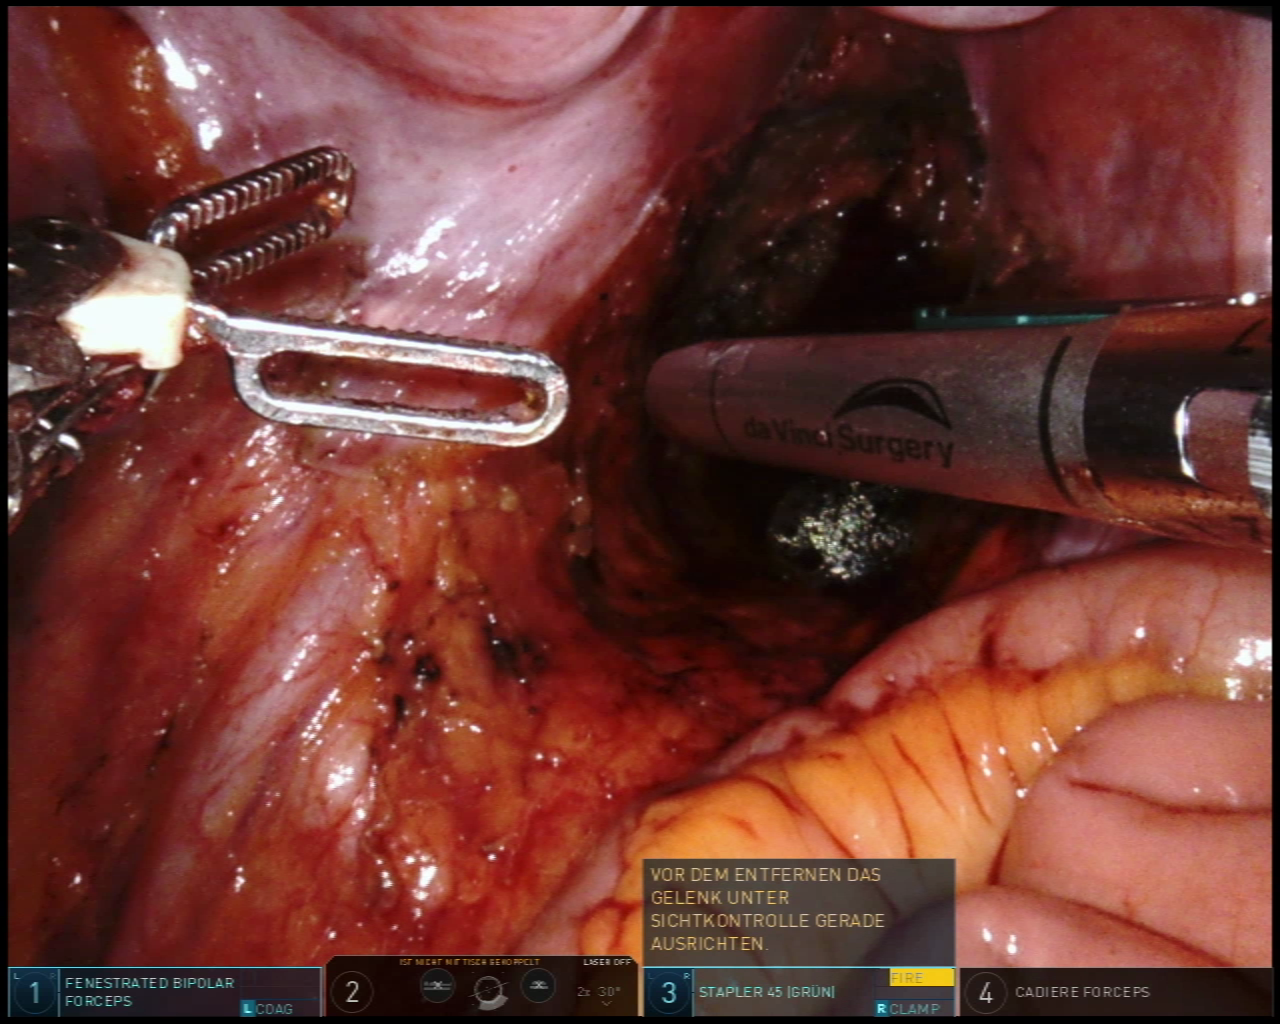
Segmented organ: ureter
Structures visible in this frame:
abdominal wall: yes
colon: no
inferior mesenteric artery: no
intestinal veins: no
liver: no
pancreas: no
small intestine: yes
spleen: no
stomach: no
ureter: yes
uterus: no
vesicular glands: no